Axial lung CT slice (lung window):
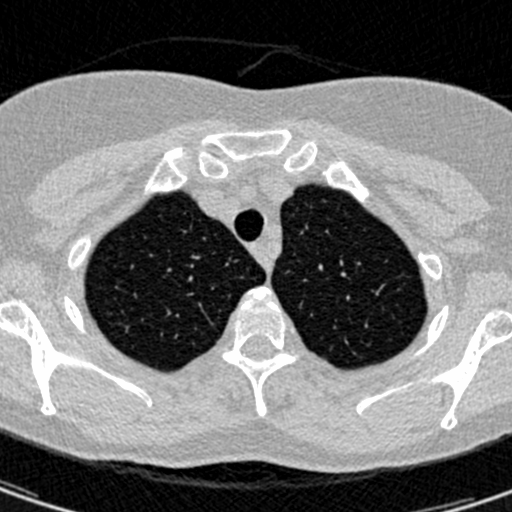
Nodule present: no